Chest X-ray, AP view. Patient: 56 years old, sex F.
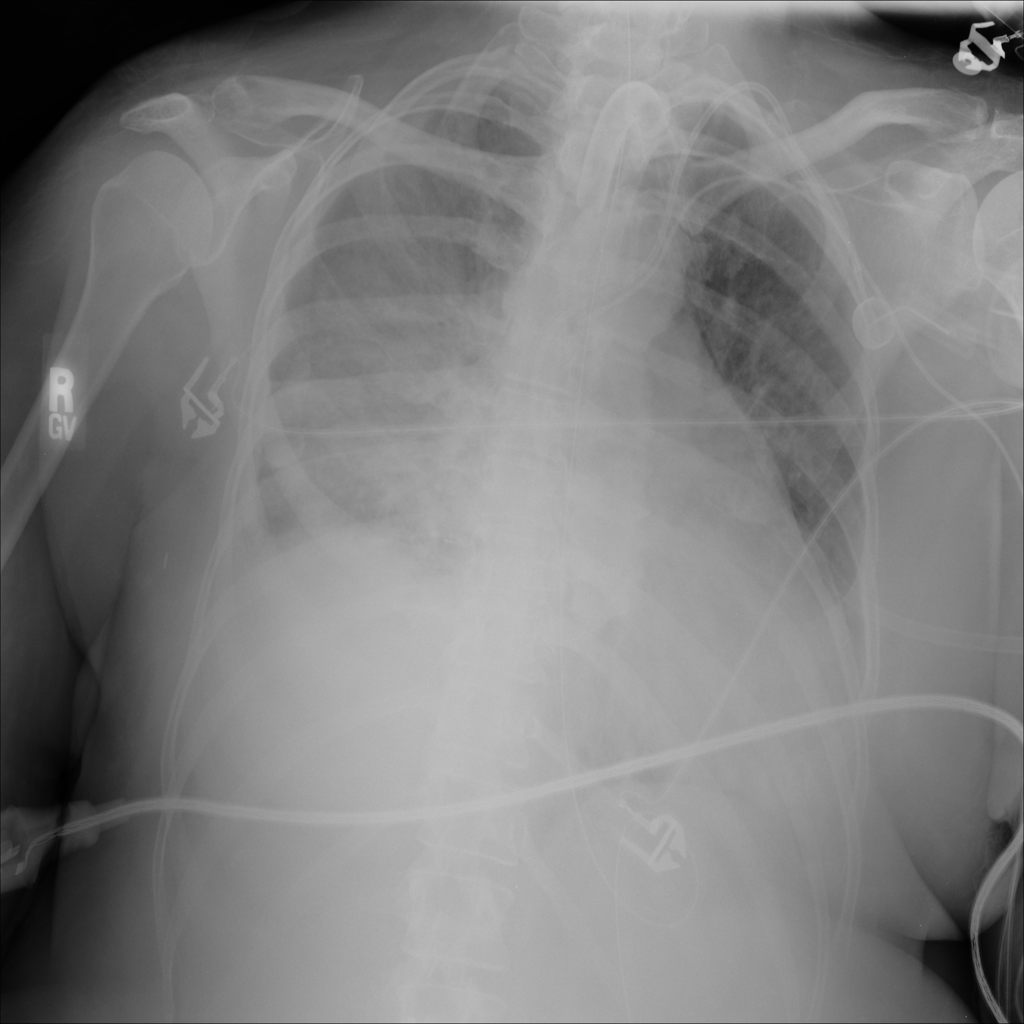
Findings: Infiltration